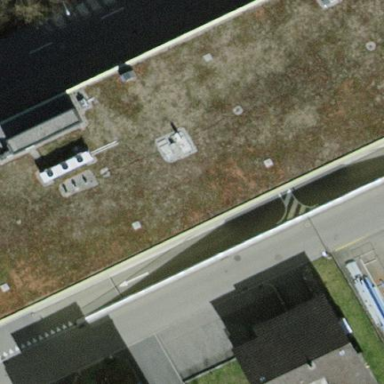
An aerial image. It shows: Flat roof retail building.